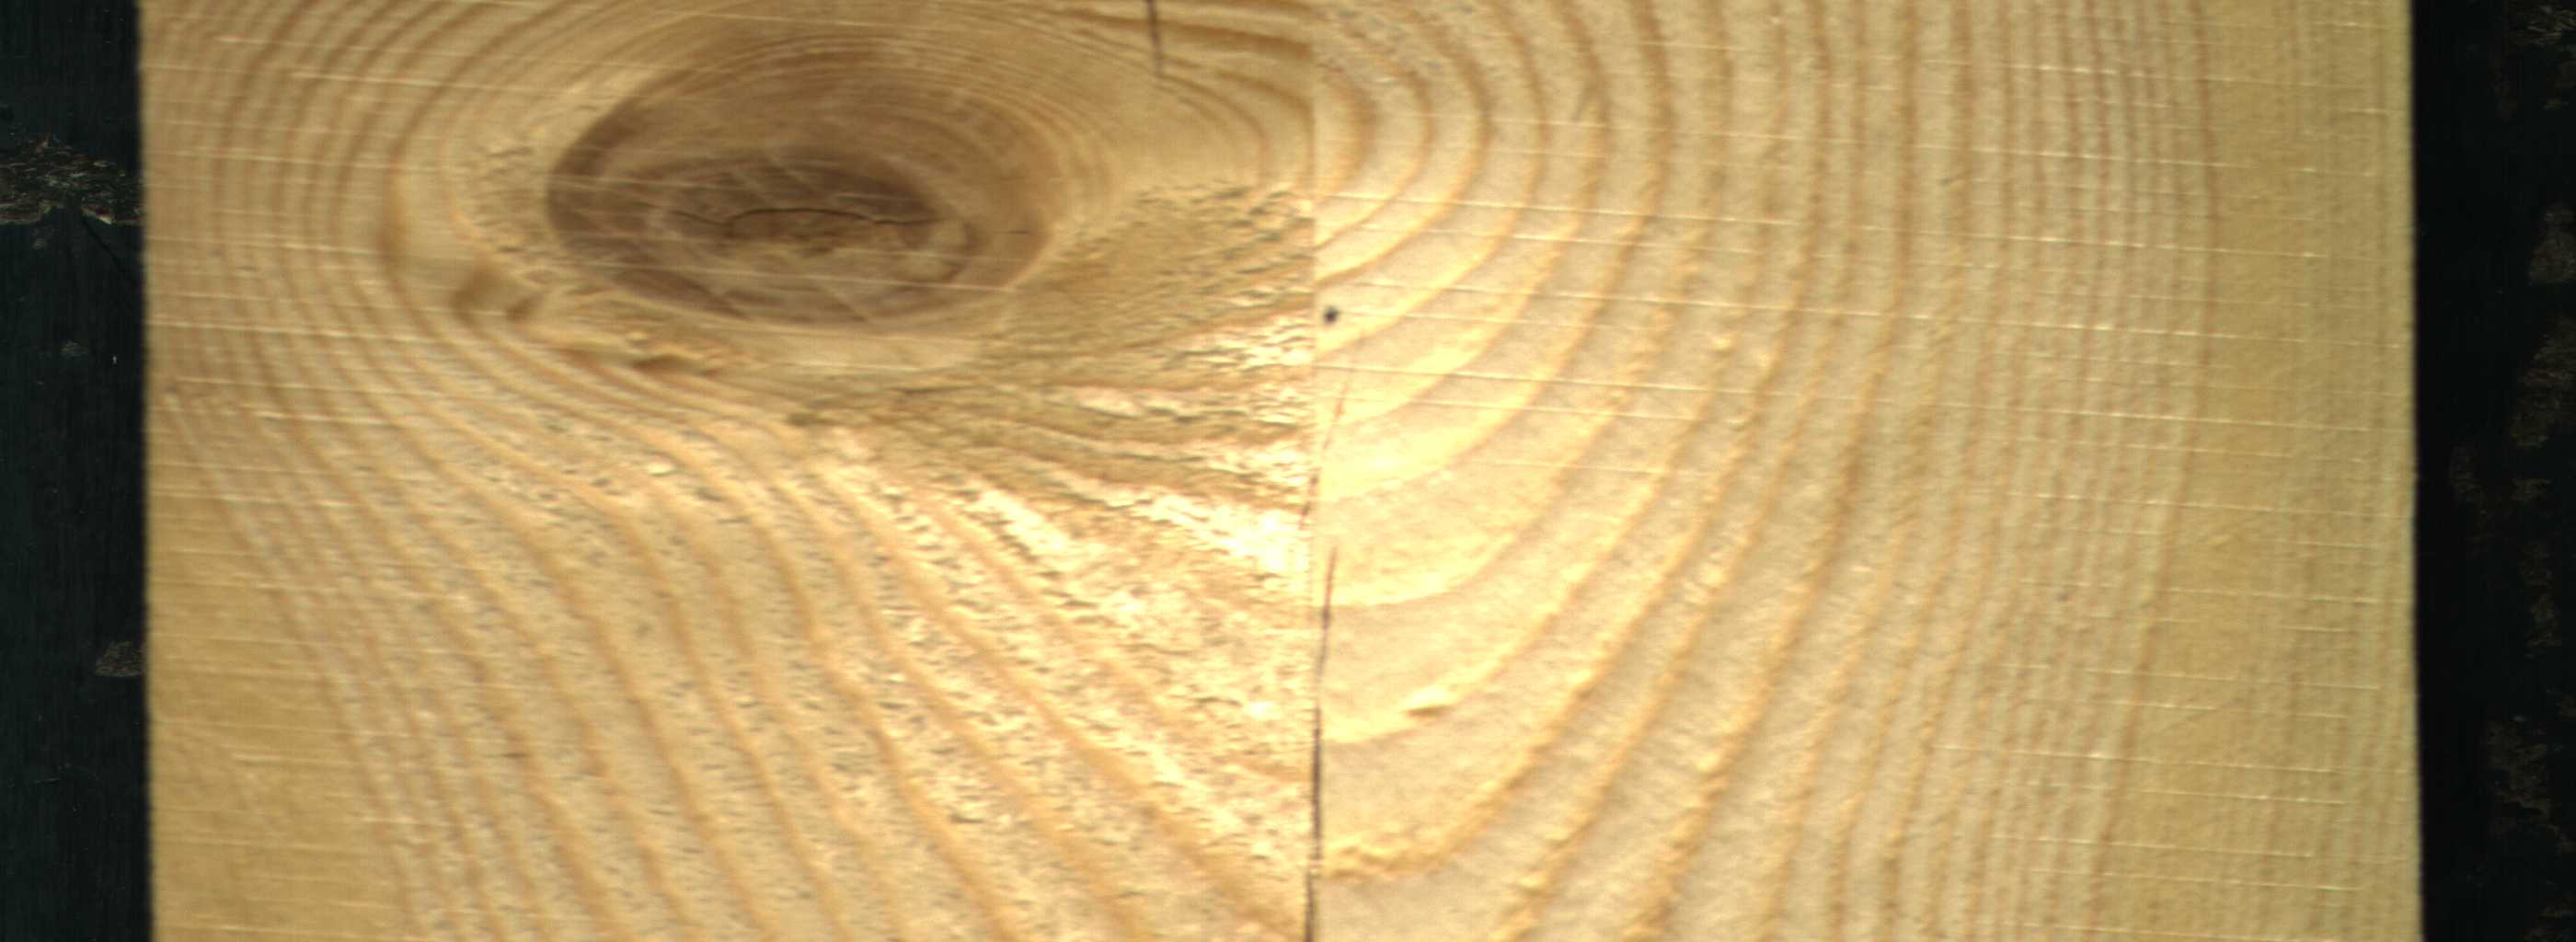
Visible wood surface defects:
Crack
knot_with_crack